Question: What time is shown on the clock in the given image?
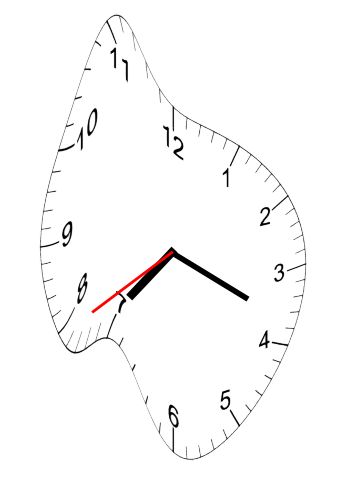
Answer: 07:18:39